Question: Here, <URL>, I want to extract rainfall table data; in order to inspect table, you have to click on the menu icon which is on the top right corner. I want to extract this table of data.

My code:
'''
from urllib.request import urlopen
import requests
from bs4 import BeautifulSoup
from selenium import webdriver
import os
driver = webdriver.Chrome("C:/Users/DELL/Desktop/chromedriver.exe")
driver.get('https://forecast.vassarlabs.com/')
res = driver.execute_script("return document.documentElement.outerHTML")
driver.quit()
soup = BeautifulSoup(res, 'html.parser')
table = soup.find("div",class_='content-wrap')
ta=table.find('table',class_="table table-bordered table-striped responsive no-m ng-scope")
print(ta)
'''
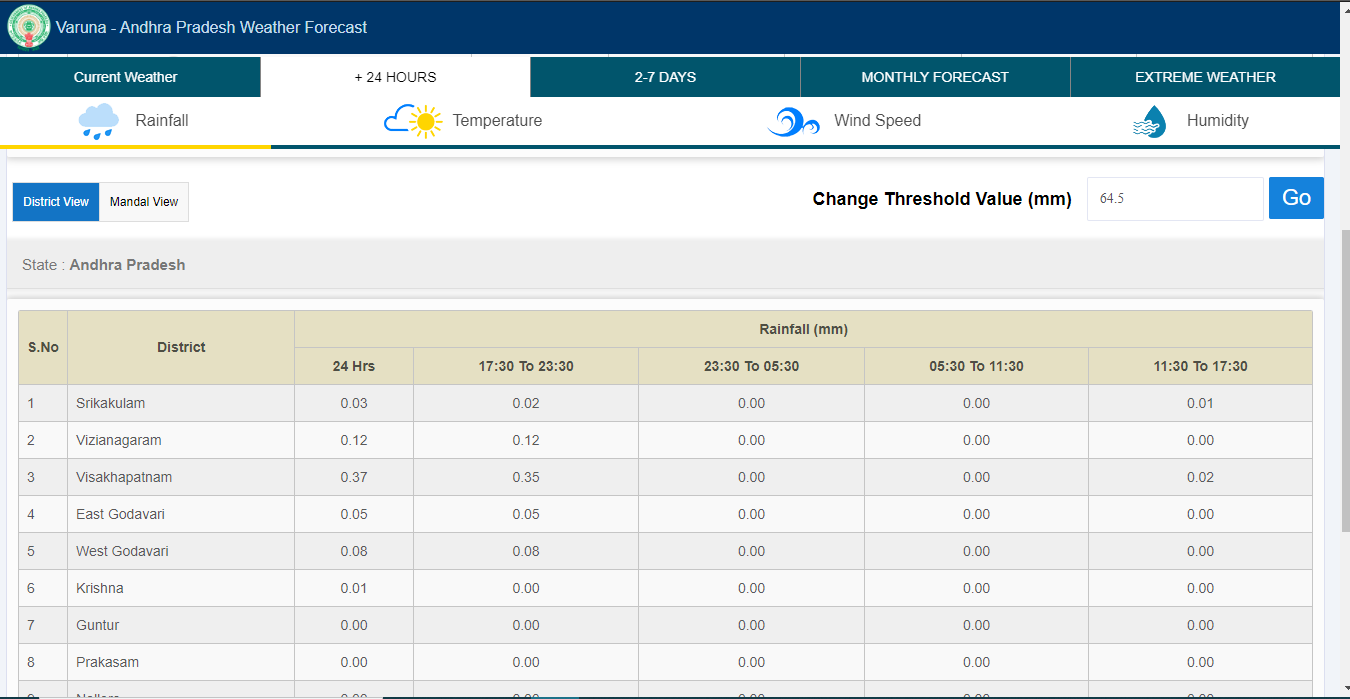
Answer: You can avoid selenium as well and get it straight from the API. only part you'd need to do is parse the json response:
'''
import requests
import pandas as pd
url = 'https://forecast.vassarlabs.com/api/commanddashboard/getdashboarddata/RAINFALL/24%20Hrs/District'
jsonData = requests.get(url).json()
jsonData = jsonData['Andhra Pradesh']
results = pd.DataFrame()
for k,v in jsonData.items():
row = pd.DataFrame(v['rainfallDataMap']).head(1)
row['District'] = k
results = results.append(row, sort=False).reset_index(drop=True)
'''
'''
print (results.to_string())
05:30-11:30 11:30-17:30 17:30-23:30 23:30-05:30 24 Hrs District
0 0.0 0.44 0.00 0.0 0.44 East Godavari
1 0.0 0.00 0.00 0.0 0.00 Anantapur
2 0.0 0.00 0.00 0.0 0.00 Kadapa
3 0.0 0.00 0.00 0.0 0.00 Nellore
4 0.0 0.07 0.00 0.0 0.07 West Godavari
5 0.0 0.00 0.00 0.0 0.00 Srikakulam
6 0.0 0.00 0.00 0.0 0.00 Kurnool
7 0.0 0.00 0.00 0.0 0.00 Chittoor
8 0.0 0.00 0.00 0.0 0.00 Krishna
9 0.0 1.05 0.00 0.0 1.05 Visakhapatnam
10 0.0 0.00 0.00 0.0 0.00 Prakasam
11 0.0 0.12 0.00 0.0 0.12 Total
12 0.0 0.21 0.01 0.0 0.22 Vizianagaram
13 0.0 0.00 0.00 0.0 0.00 Guntur
'''